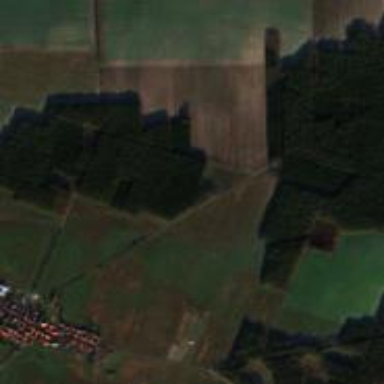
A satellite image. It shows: View of farmland.